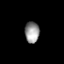
Tissue: prostate
Cell type: Endothelial cells
Senescence score: 0.7097
Nuclear area (px): 298
Mean DAPI intensity: 150.534